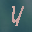
Label: 4